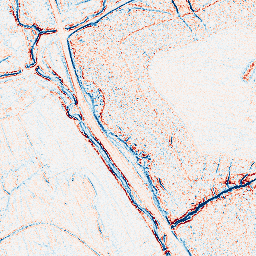
Category: edge_preserving
Decomposition family: bilateral
Decomposition parameters: d: 5
sigma_color: 50
sigma_space: 75
Upsampling method: quadratic
Upsampling parameters: scale: 8
Upsampling scale: 8